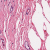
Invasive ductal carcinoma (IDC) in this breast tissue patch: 0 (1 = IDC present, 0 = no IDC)